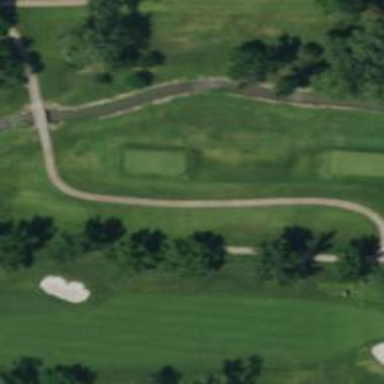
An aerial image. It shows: Golf cart path marked as road.